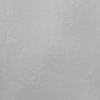
Atmospheric dust classification: dusty